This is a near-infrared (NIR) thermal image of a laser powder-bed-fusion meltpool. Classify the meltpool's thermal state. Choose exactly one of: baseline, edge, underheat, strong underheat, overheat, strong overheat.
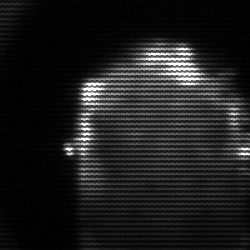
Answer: baseline